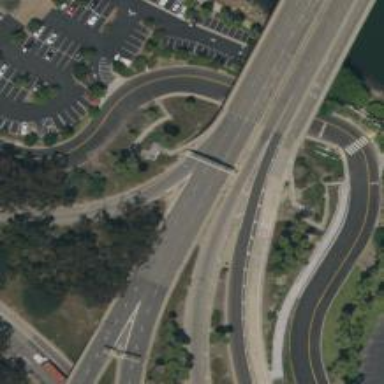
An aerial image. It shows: This image shows trunk highway that functions as expressway.